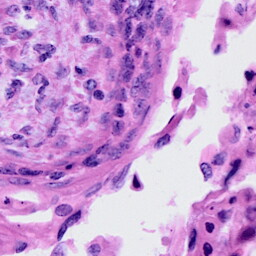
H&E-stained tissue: Cervix